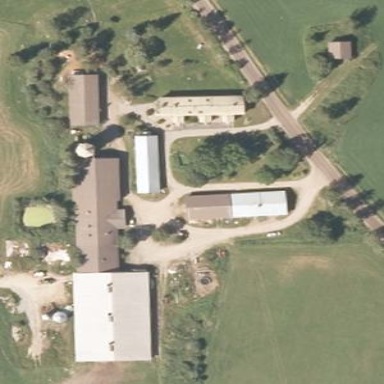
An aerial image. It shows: Farmyard area.